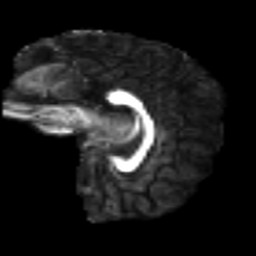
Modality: FA
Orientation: sagittal
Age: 24
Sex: female
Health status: ill
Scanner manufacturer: siemens
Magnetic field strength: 3 T
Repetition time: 6.5 s
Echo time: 0.062 s